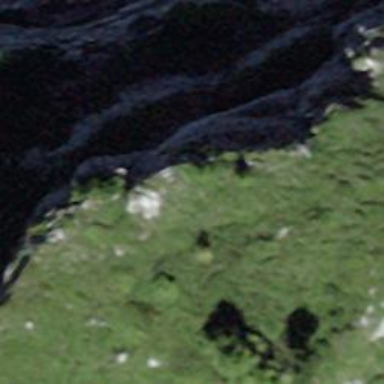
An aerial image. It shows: Cliff in nature.